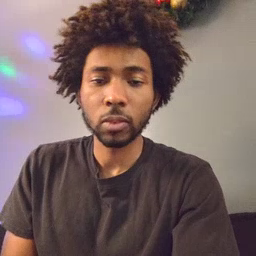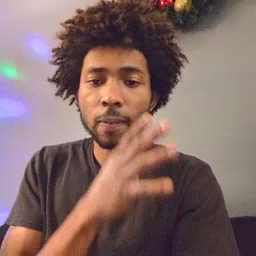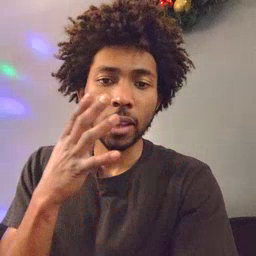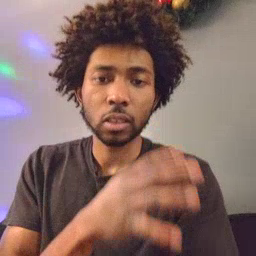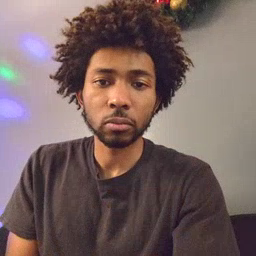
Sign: farm